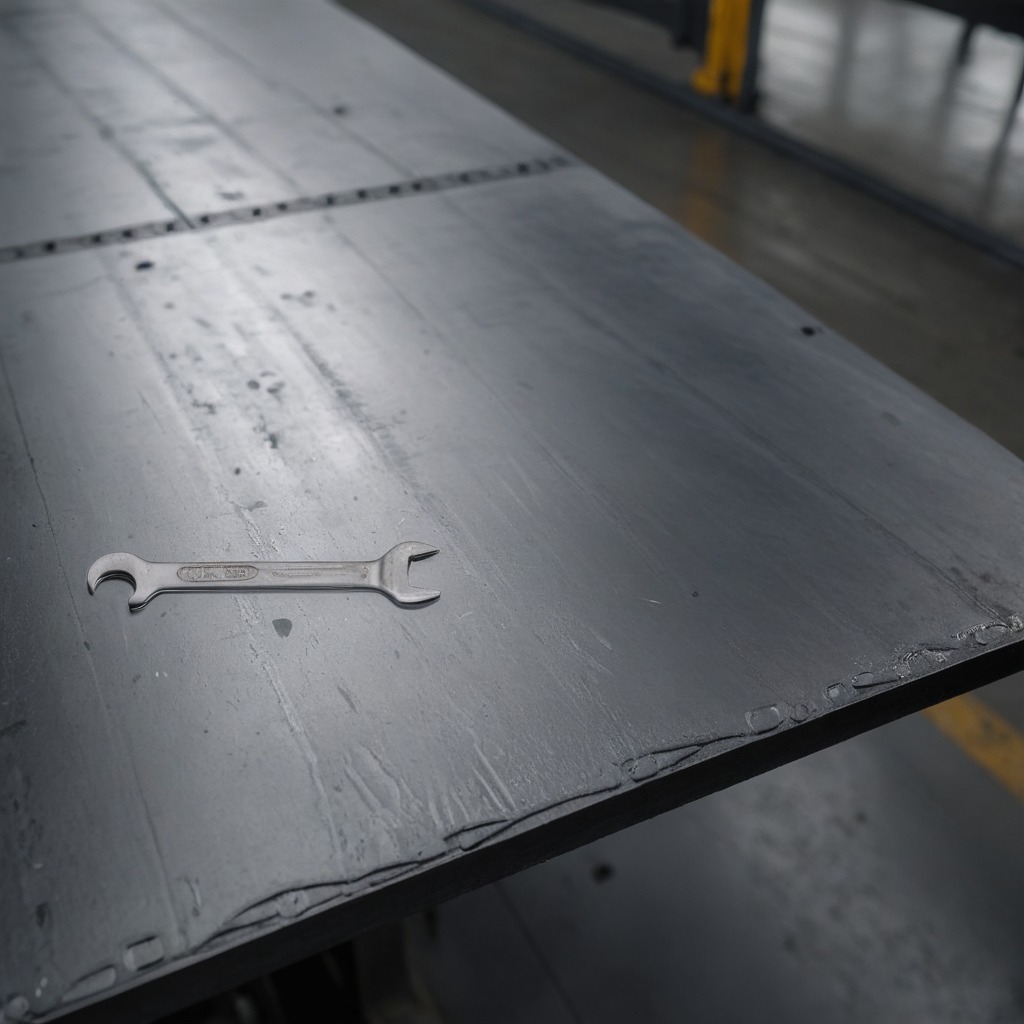
A wrench is lying on the cold steel table in a mining workshop.